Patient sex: M
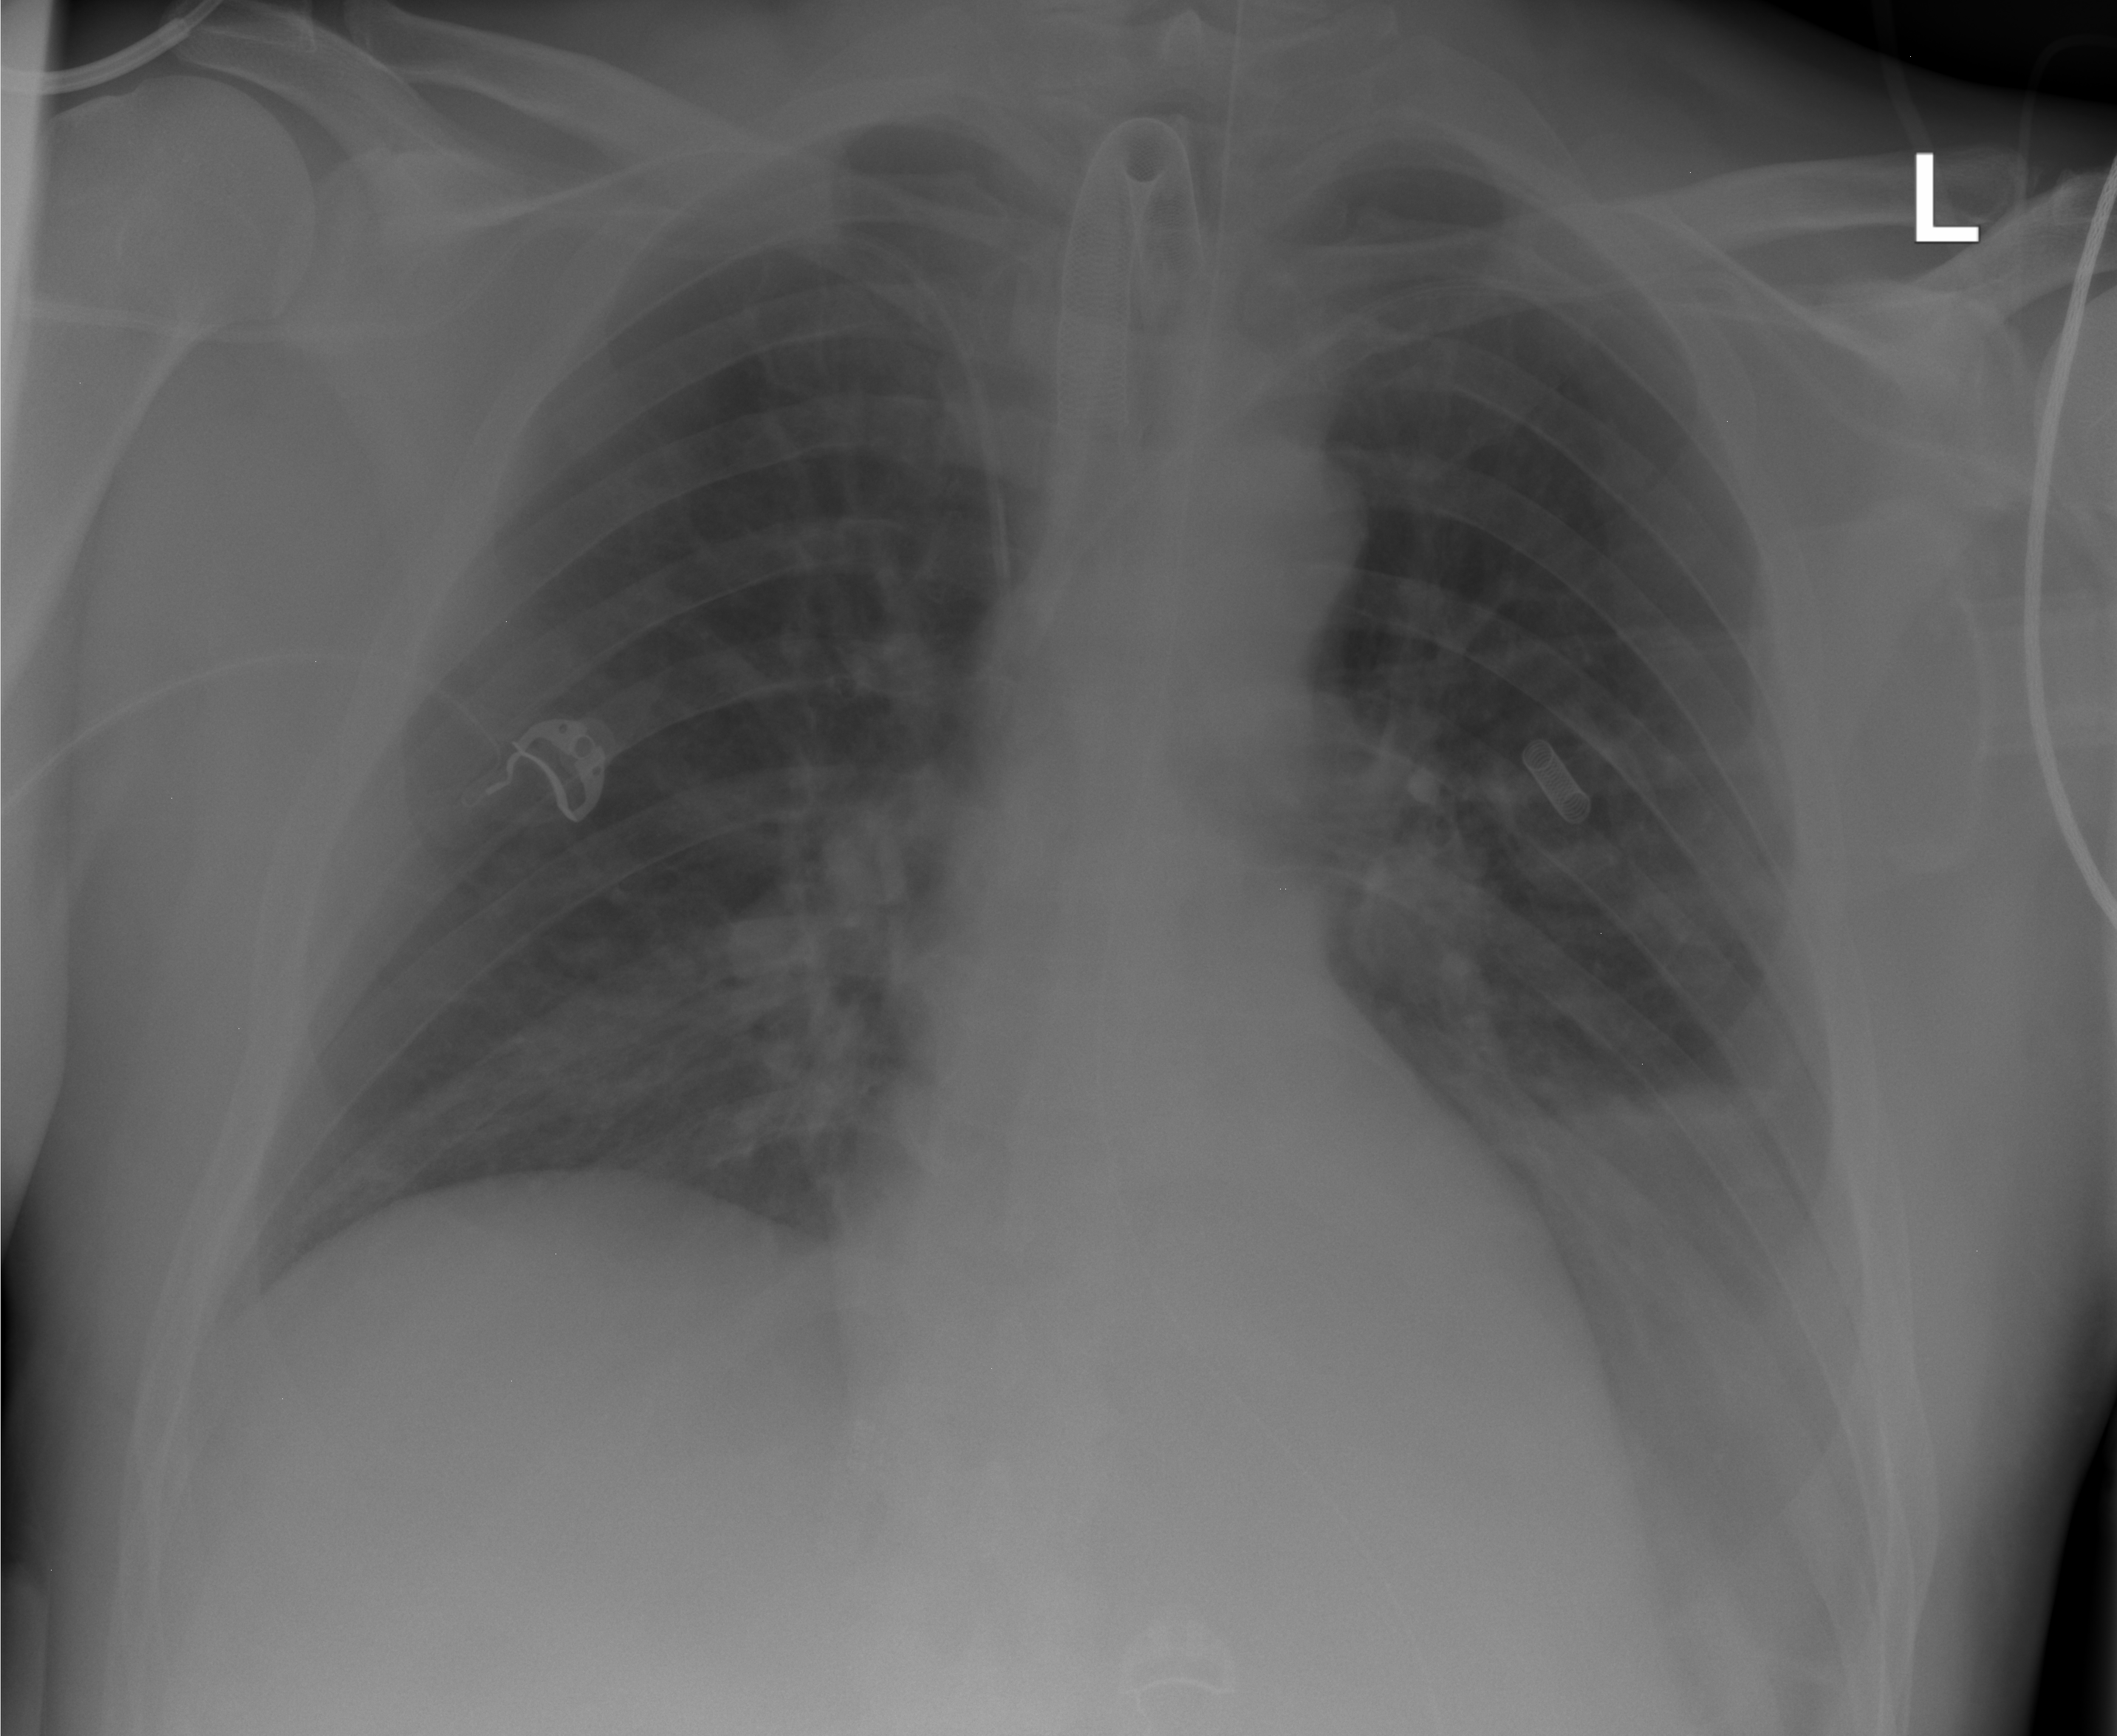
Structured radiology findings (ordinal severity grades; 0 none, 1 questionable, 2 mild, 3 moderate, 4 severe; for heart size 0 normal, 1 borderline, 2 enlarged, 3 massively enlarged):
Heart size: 0
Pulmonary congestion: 2
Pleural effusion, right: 0
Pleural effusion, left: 3
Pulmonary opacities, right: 2
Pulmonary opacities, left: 2
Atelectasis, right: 0
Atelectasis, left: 2